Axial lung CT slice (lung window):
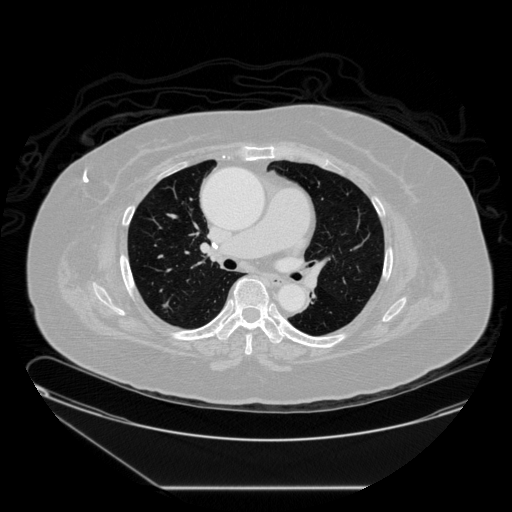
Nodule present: yes
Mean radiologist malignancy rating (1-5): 3